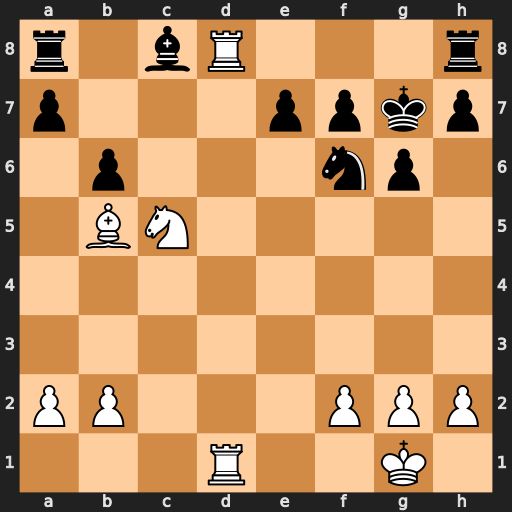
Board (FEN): r1bR3r/p3ppkp/1p3np1/1BN5/8/8/PP3PPP/3R2K1
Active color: w
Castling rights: -
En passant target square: -
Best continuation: Rxh8 Kxh8 Rd8+ Kg7 Bc6